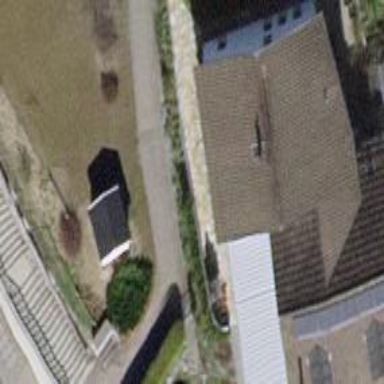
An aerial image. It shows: Building with tile roof.